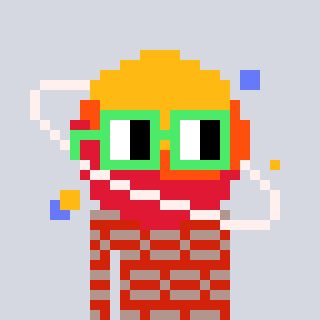
a pixel art character with square light green glasses, a saturn-shaped head and a red-colored body on a cool background